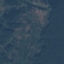
Land use / land cover class: Forest